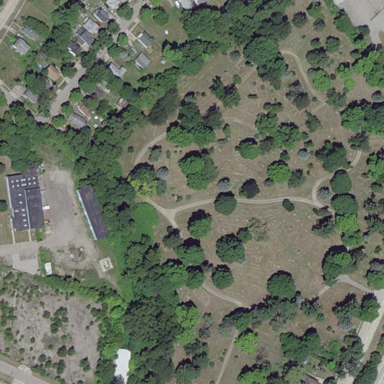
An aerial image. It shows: Grave yard.